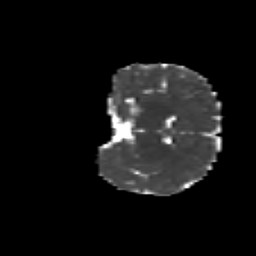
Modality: MD
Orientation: coronal
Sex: female
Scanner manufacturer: siemens
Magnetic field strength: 3 T
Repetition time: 5 s
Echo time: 0.071 s